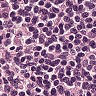
Metastatic tissue present: no